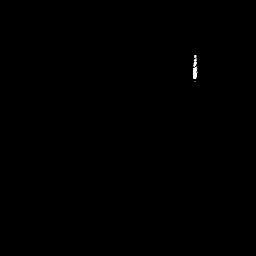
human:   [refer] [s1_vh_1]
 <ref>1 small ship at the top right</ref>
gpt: <box>[[73, 18, 78, 32, 0]]</box>